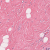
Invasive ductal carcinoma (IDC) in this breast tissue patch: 0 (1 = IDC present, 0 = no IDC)